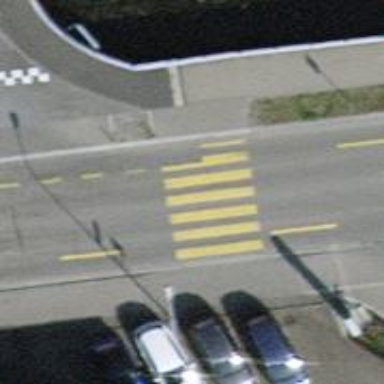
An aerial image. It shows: Marked crossing on the road.